Interaction volume radius: 5 \u00c5
Interaction volume height: 10 \u00c5
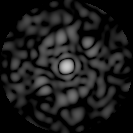
Disorder parameter: 0.8206